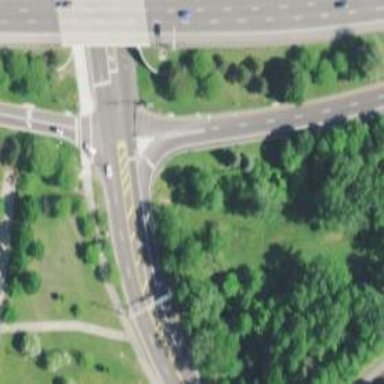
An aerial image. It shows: Secondary road with separate cycleway.